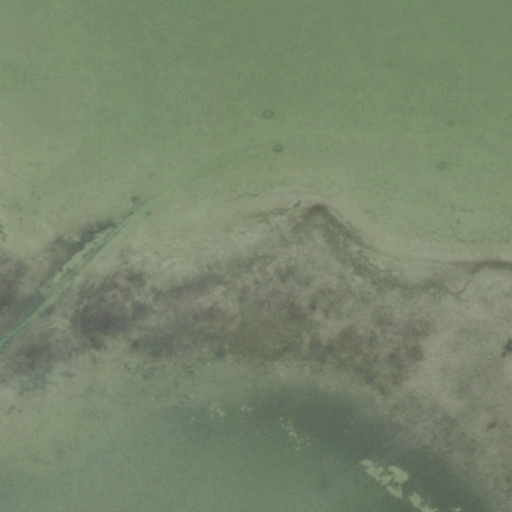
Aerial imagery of bar in Florida named Crocodile Dragover containing only open water